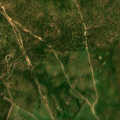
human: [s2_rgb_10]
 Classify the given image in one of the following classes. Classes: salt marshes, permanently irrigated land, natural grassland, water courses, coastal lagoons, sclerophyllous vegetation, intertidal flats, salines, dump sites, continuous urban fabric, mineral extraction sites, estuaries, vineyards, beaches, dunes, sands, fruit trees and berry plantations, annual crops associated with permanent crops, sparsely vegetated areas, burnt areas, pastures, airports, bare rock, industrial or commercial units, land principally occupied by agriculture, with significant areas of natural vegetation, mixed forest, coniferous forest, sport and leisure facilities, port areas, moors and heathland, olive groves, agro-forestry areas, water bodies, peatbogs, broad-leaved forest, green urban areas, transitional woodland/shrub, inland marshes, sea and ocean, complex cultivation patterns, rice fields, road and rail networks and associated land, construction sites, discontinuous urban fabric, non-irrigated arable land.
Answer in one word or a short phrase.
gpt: continuous urban fabric